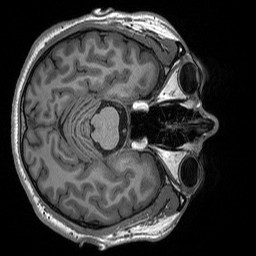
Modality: T1w
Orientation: axial
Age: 25
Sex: male
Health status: healthy
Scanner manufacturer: siemens
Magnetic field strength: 3 T
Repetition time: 2.53 s
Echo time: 0.00219 s